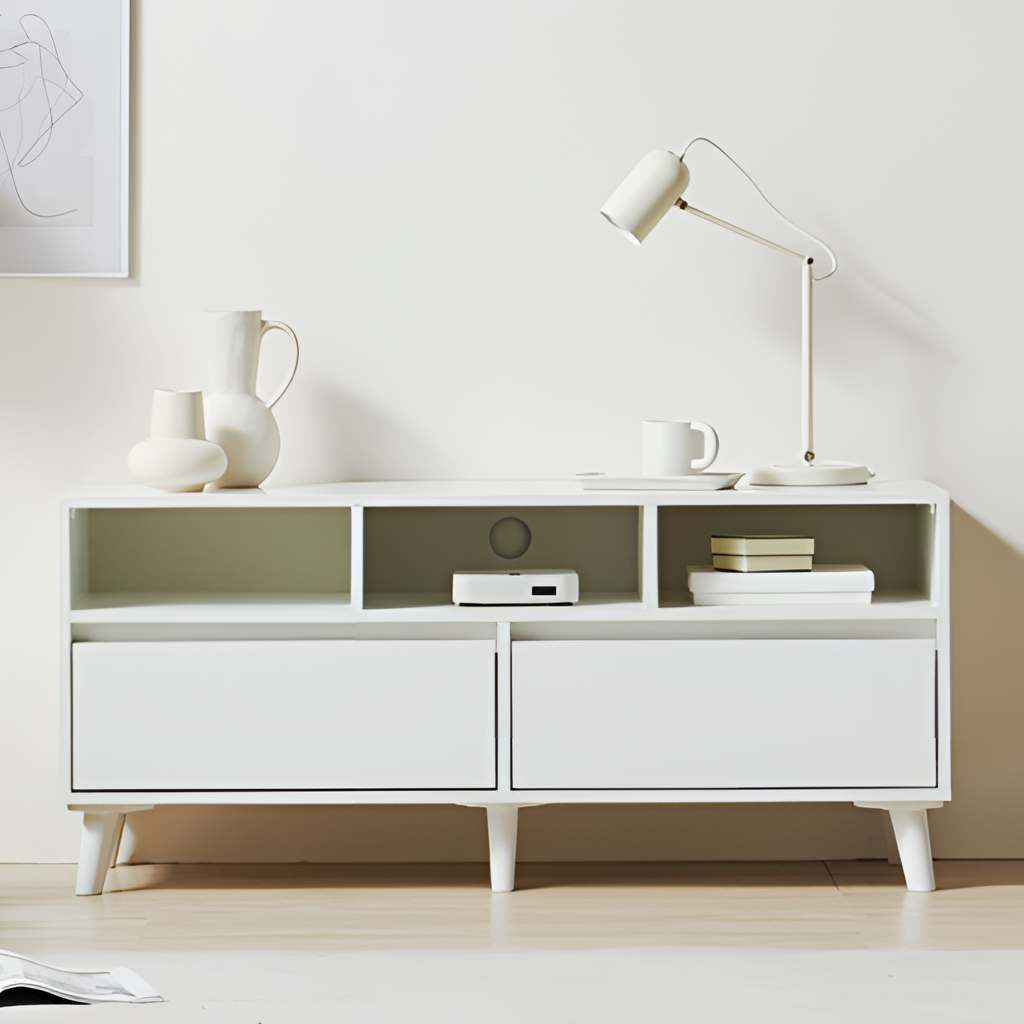
wood media console, living room, modern, paint wallpaper, with solid pattern, beige wood flooring, with plank pattern